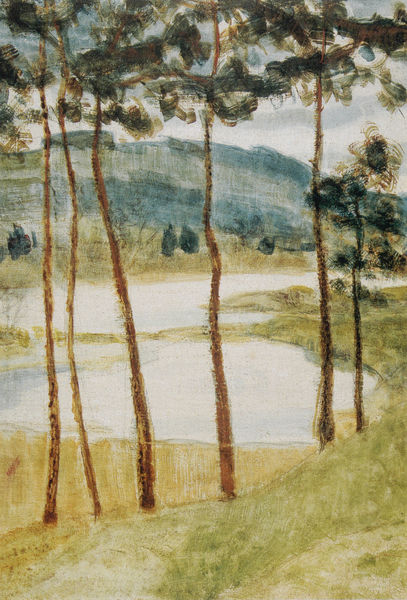
Titel: Ohne Titel(Partie in der Elfenau)
Künstler: Paul Klee
Standort: Schweiz
Institution: Privatsammlung
Schlagwörter: baum, berg, blau, blätter, gemälde, himmel, laub, wasser, weiß, wolken, aquarell, baumstämme, bäume, fluss, gelb, grün, impressionismus, landschaft, see, teich, ufer, äste, braun, hell, kreide, licht, pastell, skizze, zeichnung, gras, weg, wiese, wolke, expressionismus, malerei, blass, weit, öl, bach, baumstamm, ferne, gräser, hügel, natur, stamm, weide, weite, busch, büsche, gebüsch, gewässer, sträucher, land, pflanze, pflanzen, blas, krone, wald, zart, zypressen, hellblau, sommer, perspektive, studie, moderne, berge, gebirge, allee, dunkelgrün, farbe, grafik, graphik, hellgrün, landschaftsmalerei, stämme, tiefe, fein, durchblick, wässrig, ölmalerei, pinselstrich, tümpel, ölskizze, kiefern, bergland, lasierend, ölkreide, farbskizze, teiche, verlaufend, perspektiv, 1860, spargelstämme, dünne farbe